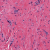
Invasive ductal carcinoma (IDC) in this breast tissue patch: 0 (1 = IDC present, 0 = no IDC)